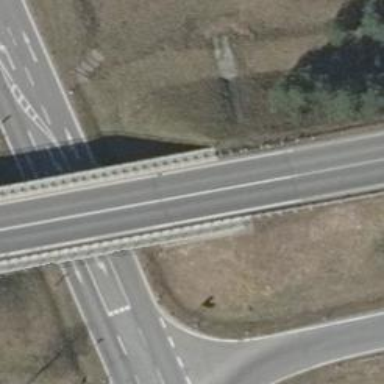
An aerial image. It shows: Asphalt motorway of trunk classification.